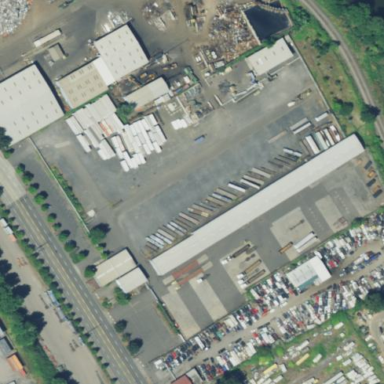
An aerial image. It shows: Industrial area designated as auto wrecker yard.